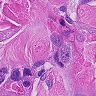
Metastatic tissue present: yes